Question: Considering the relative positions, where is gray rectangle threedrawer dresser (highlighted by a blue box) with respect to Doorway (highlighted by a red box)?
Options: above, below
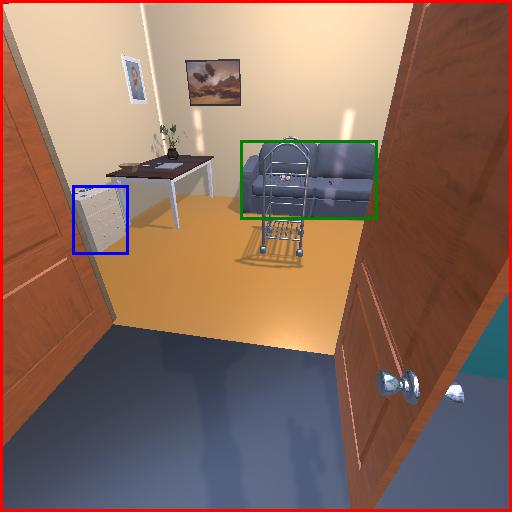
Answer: above